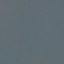
Land use / land cover class: SeaLake